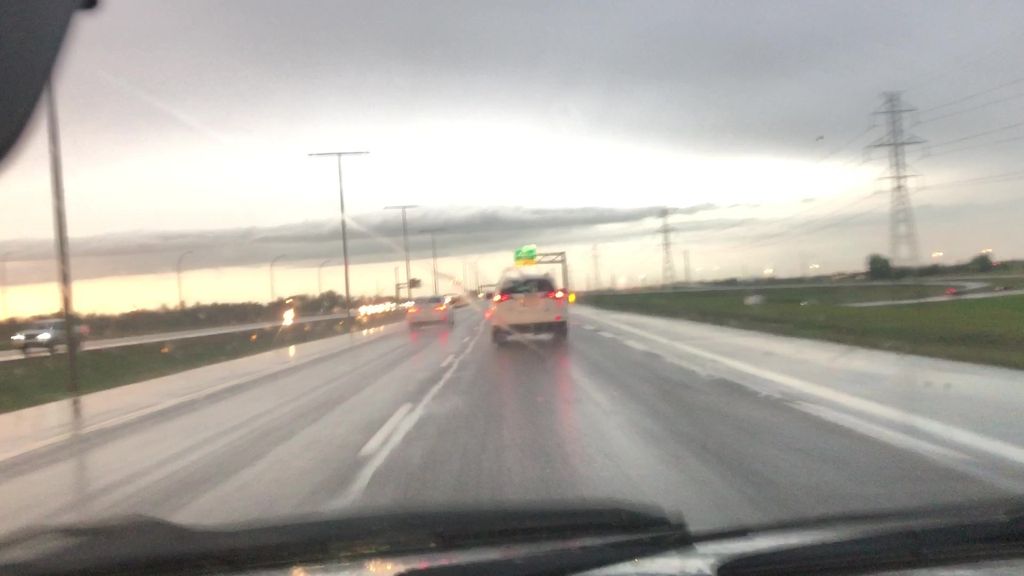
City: edmonton